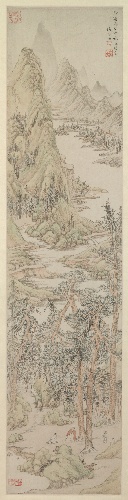
Title: 明    侯懋功    高山圖    軸	|High Mountains
Artist: Hou Maogong
Artist bio: Chinese, active ca. 1540–1580
Date: 1569
Object type: Hanging scroll
Classification: Paintings
Medium: Hanging scroll; ink and color on paper
Culture: China
Period: Ming dynasty (1368–1644)
Dimensions: Image: 46 5/8 x 11 in. (118.4 x 27.9 cm)
Overall with mounting: 78 3/4 x 17 in. (200 x 43.2 cm)
Overall with knobs: 78 3/4 x 20 1/2 in. (200 x 52.1 cm)
Department: Asian Art
Credit line: Bequest of John M. Crawford Jr., 1988
Accession year: 1989
Repository: Metropolitan Museum of Art, New York, NY
Tags: Mountains|Landscapes